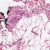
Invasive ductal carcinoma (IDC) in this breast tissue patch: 0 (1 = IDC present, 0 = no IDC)